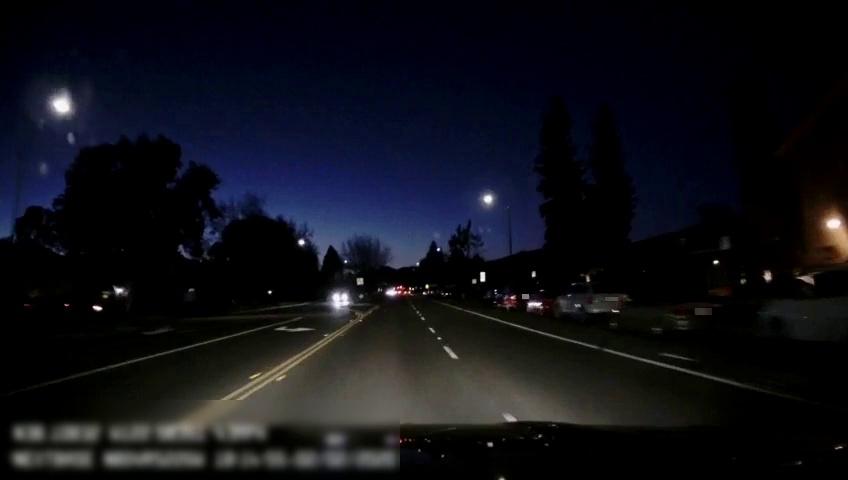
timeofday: Night
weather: Other
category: Drivable Space
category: Vehicles | Car
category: Vehicles | SUV
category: Vehicles | SUV
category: Vehicles | Car
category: Vehicles | SUV
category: Vehicles | Car
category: Vehicles | SUV
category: Lanes | Alternate Lane
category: Lanes | Current Lane
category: Lanes | Current Lane
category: Lanes | Opposite Lane